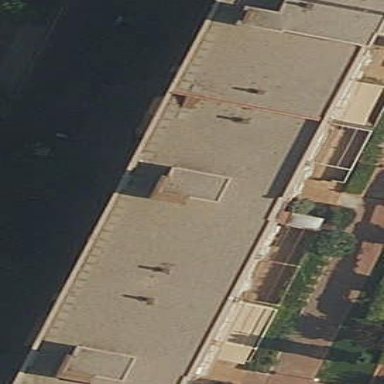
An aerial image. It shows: Image showing building with apartments.